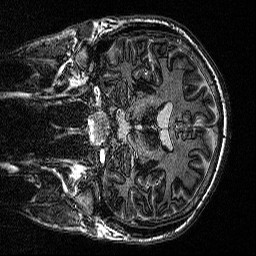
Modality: MP2RAGE
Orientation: coronal
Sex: male
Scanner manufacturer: siemens
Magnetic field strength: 3 T
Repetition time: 5 s
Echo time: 0.00292 s